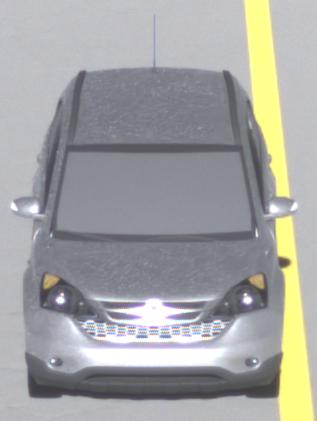
Make: Honda
Model: CR-V
Detailed model: CR-V (III) (04/10 - 10/12)
Model produced from: 2010
Model produced until: 2012
Doors: 5
Color: white
Road condition: dry road
Daytime: morning or afternoon
Contrast: high contrast